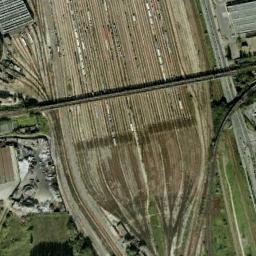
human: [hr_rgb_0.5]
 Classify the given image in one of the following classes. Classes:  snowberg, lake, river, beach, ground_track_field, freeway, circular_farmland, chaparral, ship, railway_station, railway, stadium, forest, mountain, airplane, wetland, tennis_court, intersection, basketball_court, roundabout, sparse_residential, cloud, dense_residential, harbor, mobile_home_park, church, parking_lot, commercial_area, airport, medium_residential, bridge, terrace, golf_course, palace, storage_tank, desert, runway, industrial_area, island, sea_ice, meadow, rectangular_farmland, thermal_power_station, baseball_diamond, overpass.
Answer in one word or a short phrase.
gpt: railway_station